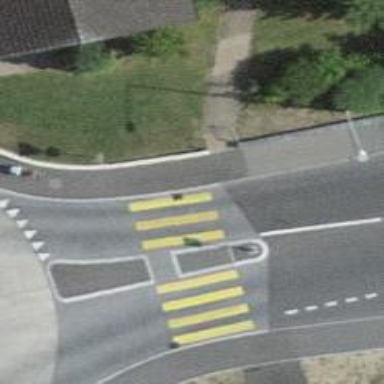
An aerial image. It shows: Kerb barrier.